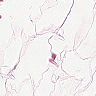
Metastatic tissue present: no